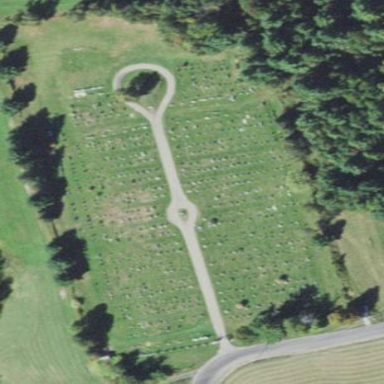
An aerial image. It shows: Cemetery.